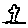
Label: tree